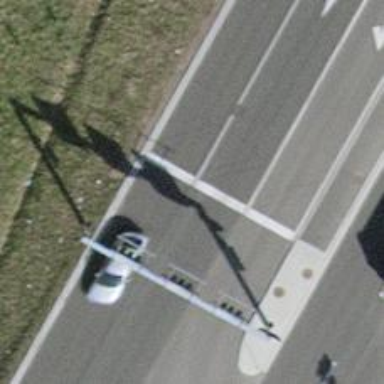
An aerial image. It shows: Road with traffic signals.